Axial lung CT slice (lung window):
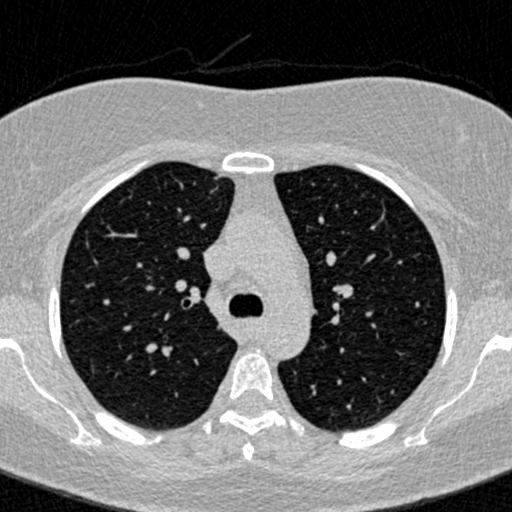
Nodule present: no